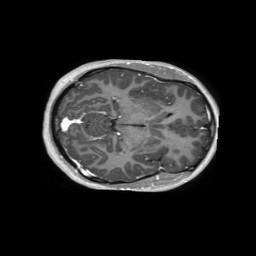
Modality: T1w
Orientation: axial
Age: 19
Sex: female
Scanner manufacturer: philips
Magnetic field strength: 1.5 T
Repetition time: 0.008338 s
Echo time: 0.003825 s